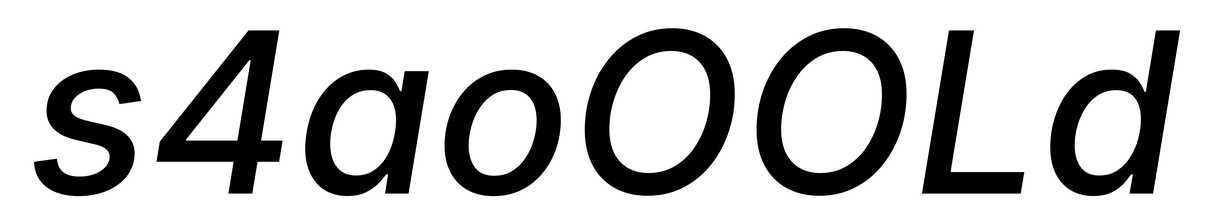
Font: Inter-Italic_Medium_Italic